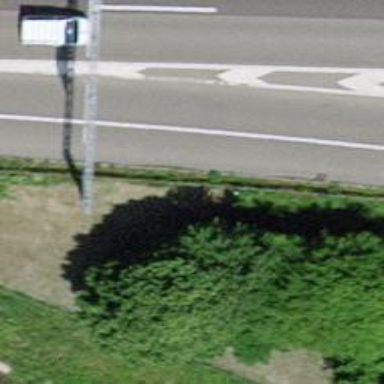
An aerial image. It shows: Asphalt motorway link.